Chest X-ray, PA view. Patient: 35 years old, sex M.
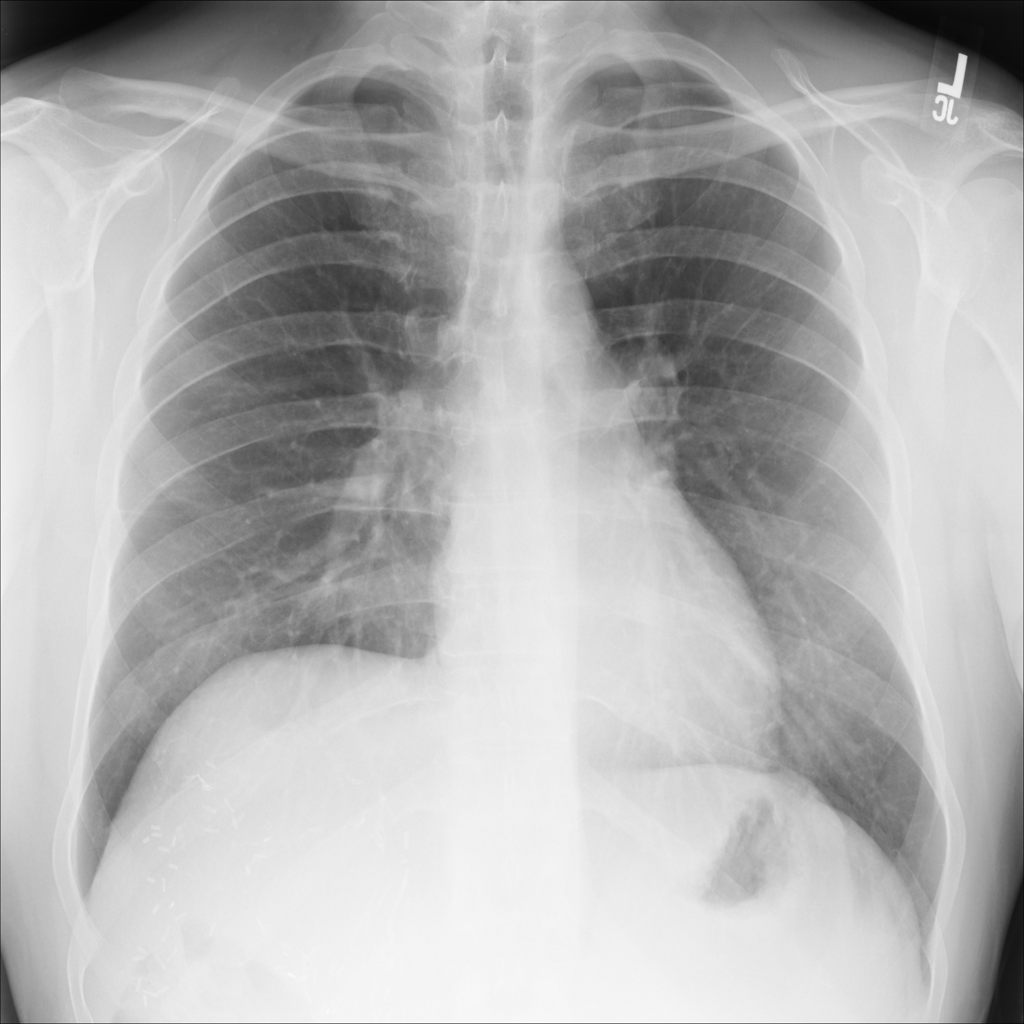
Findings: No Finding